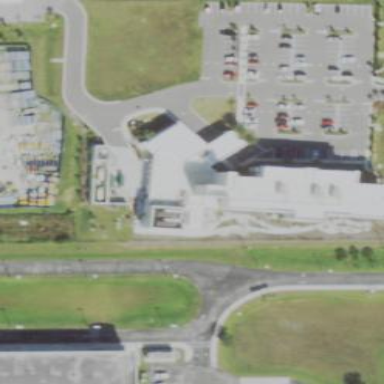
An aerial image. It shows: Hospital building providing healthcare services.